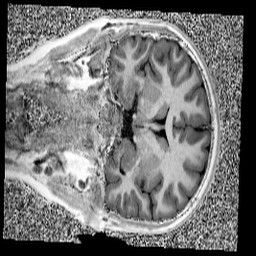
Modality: UNIT1
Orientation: coronal
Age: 11
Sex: female
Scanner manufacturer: siemens
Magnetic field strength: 3 T
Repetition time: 4 s
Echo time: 0.00299 s